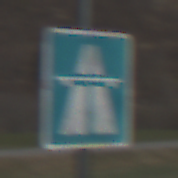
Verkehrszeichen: Autobahn
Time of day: MorningAfternoon
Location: Outdoor (Nature)
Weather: PartlyCloudy
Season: NotSpecified
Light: Natural